RGB frame:
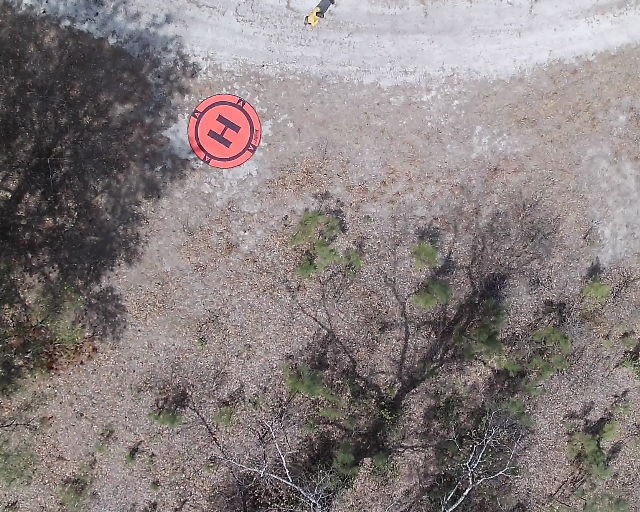
Thermal frame:
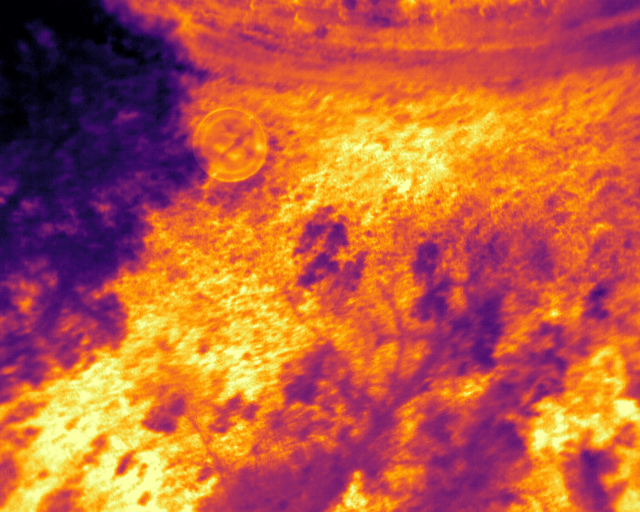
Captured: 2026-02-26 02:26:39
Pixels at or above 80 °C: 0 (fraction of frame: 0)